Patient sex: M
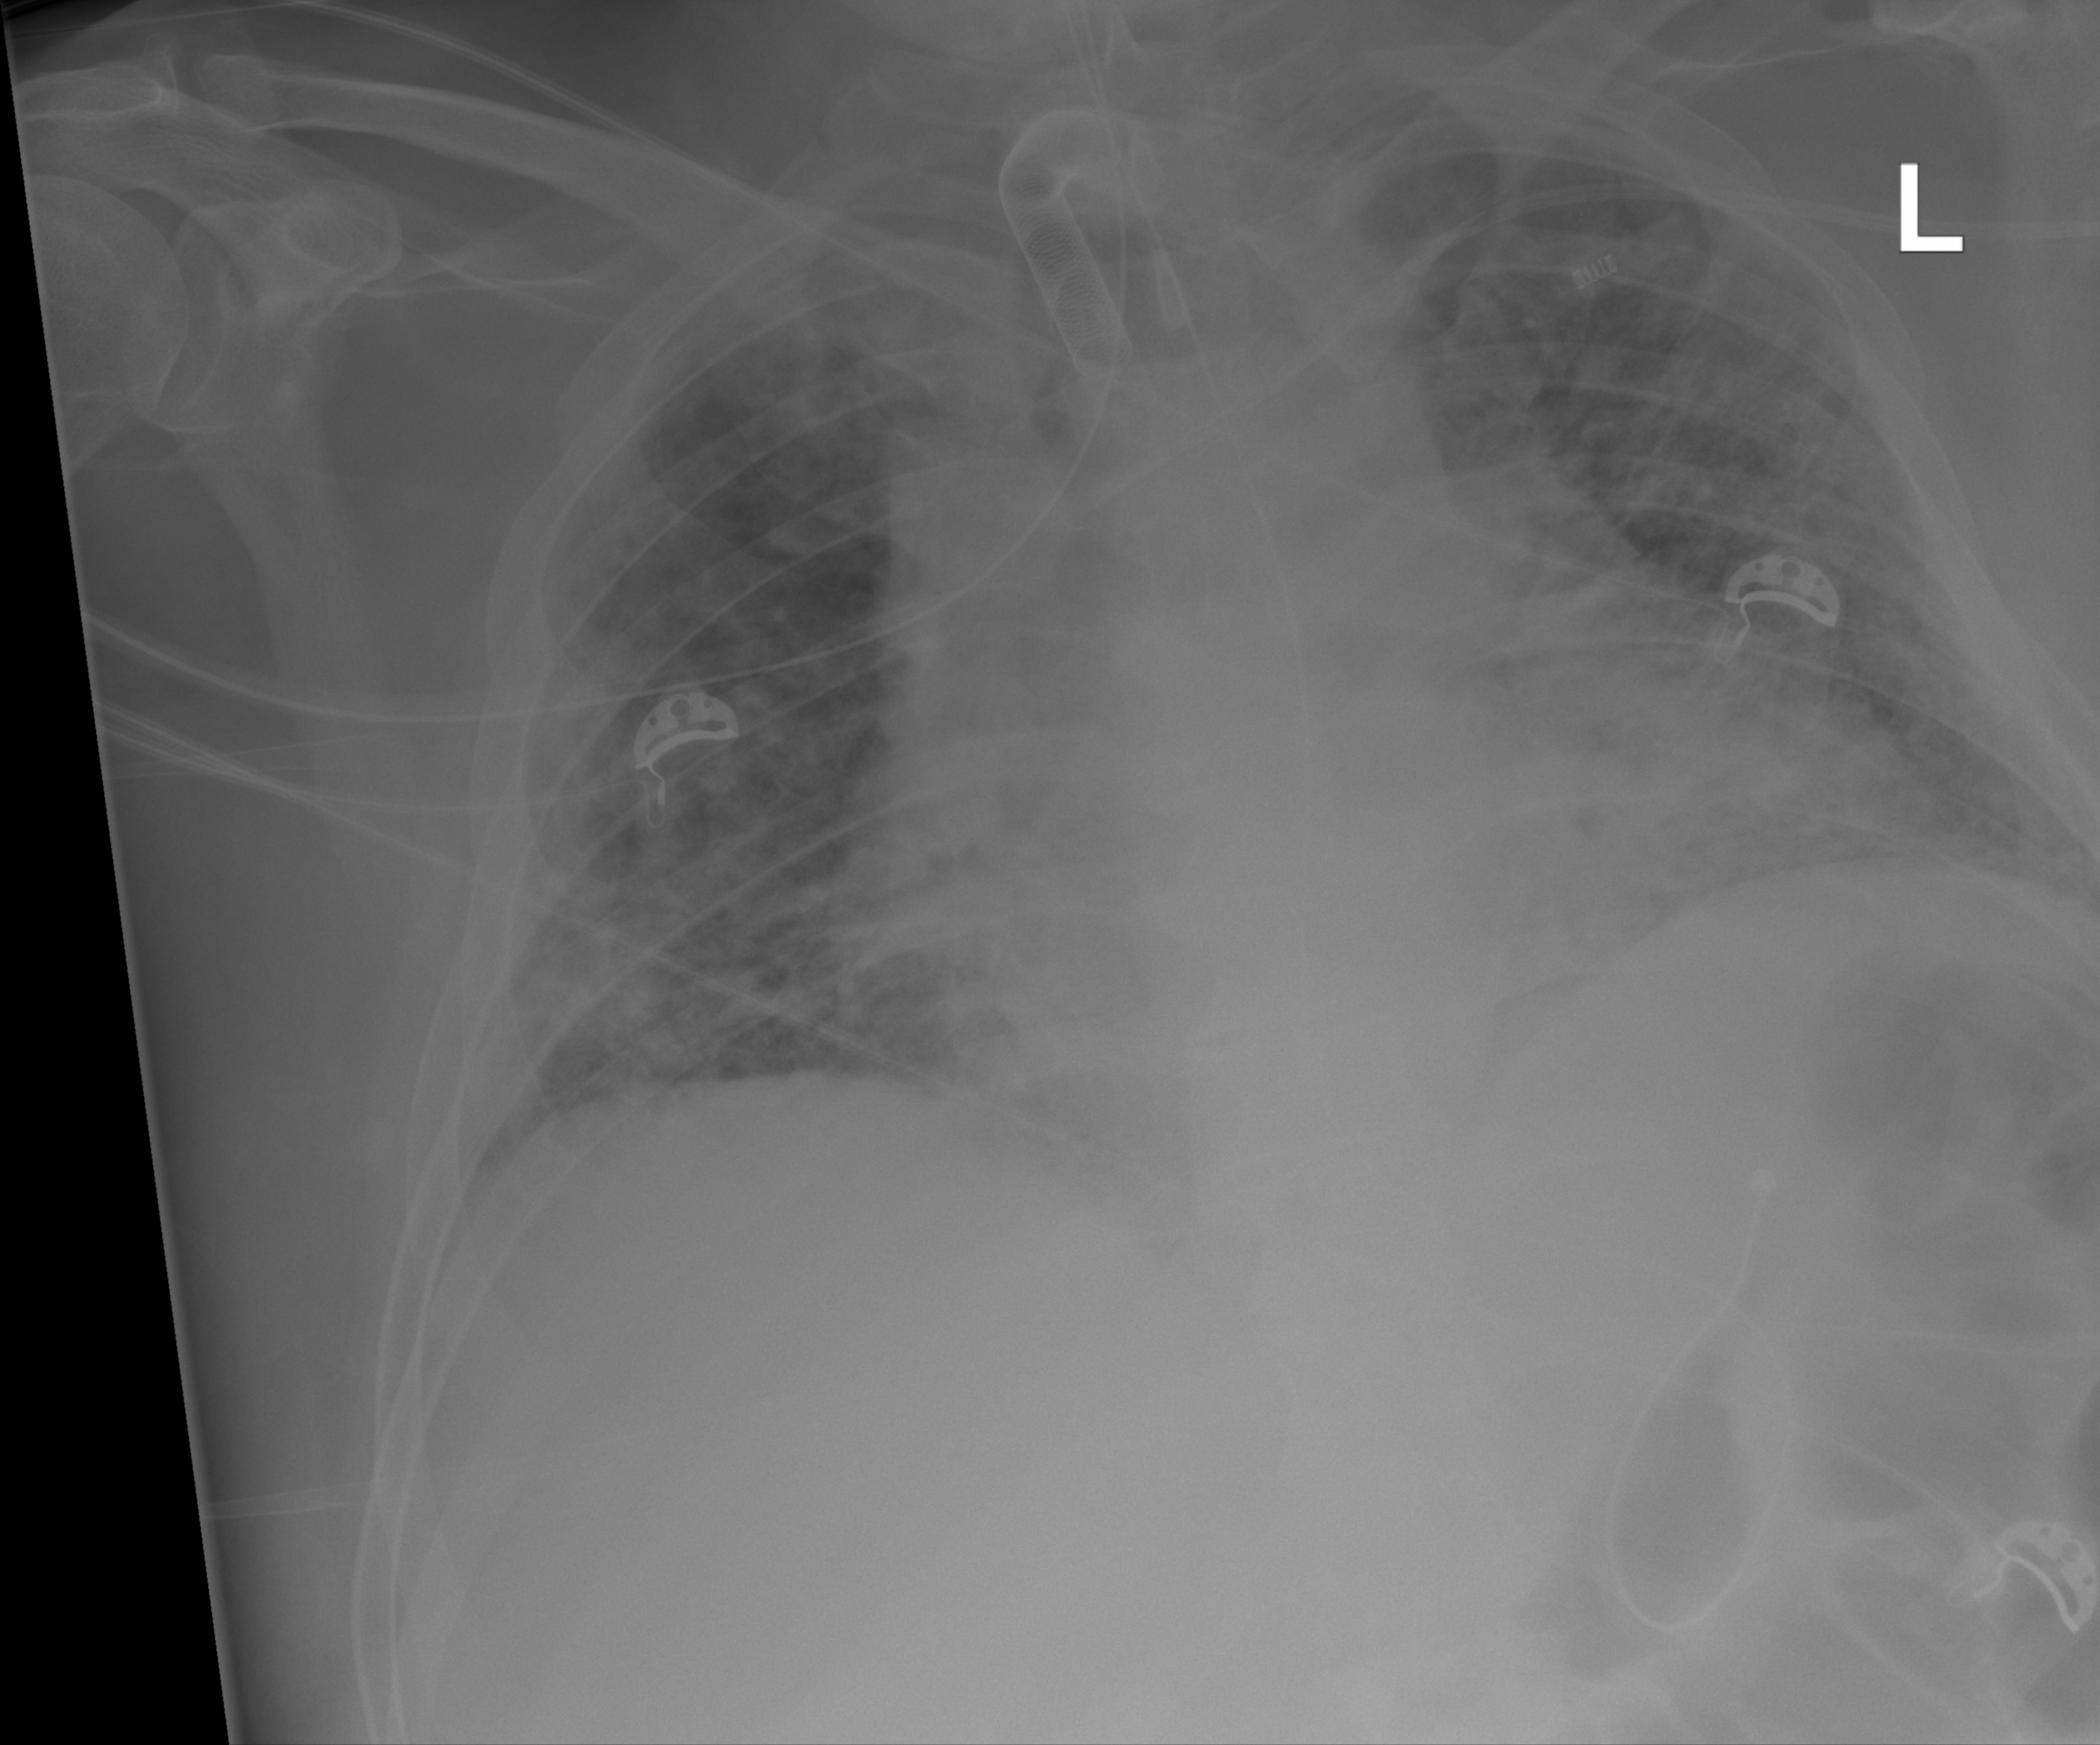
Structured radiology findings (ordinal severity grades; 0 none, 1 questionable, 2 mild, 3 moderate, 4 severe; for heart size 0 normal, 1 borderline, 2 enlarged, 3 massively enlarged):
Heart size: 2
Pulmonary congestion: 2
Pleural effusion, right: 0
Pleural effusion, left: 0
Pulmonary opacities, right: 3
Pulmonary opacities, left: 3
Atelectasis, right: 2
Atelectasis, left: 2